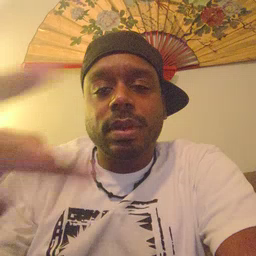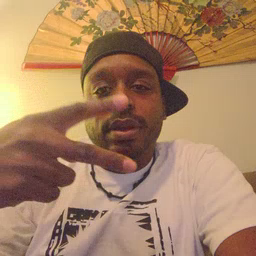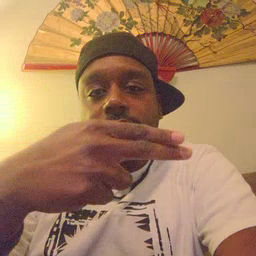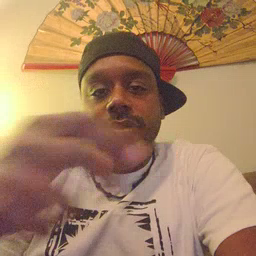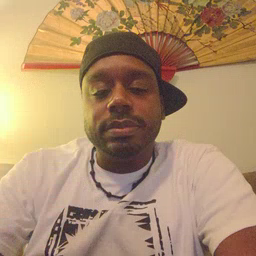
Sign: cut